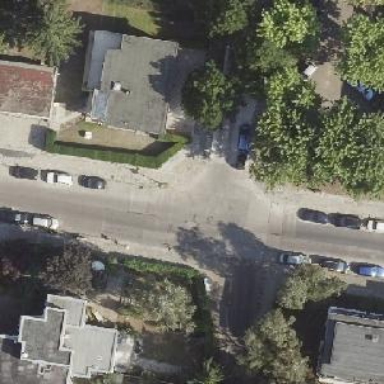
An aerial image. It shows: Residential road with concrete plates surface.